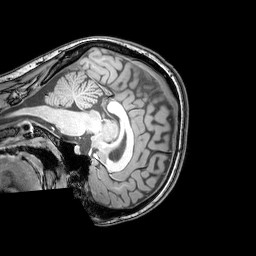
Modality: T1w
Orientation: sagittal
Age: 21
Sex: female
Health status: healthy
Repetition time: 0.081 s
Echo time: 0.037 s